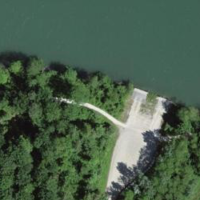
EUNIS habitat code: 15
Species observed at this site:
Urtica dioica
Prunus spinosa
Plantago major
Euphorbia cyparissias